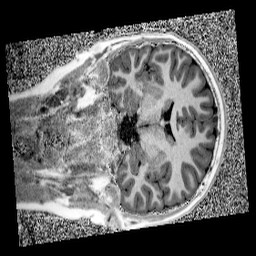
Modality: UNIT1
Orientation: coronal
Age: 11
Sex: male
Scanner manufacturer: siemens
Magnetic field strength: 3 T
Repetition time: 4 s
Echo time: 0.00299 s